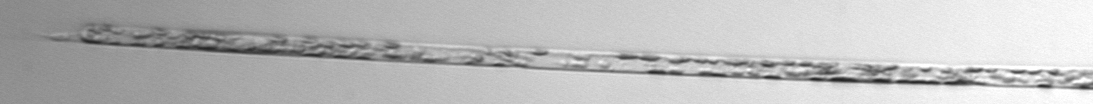
Label: Rhizosolenia